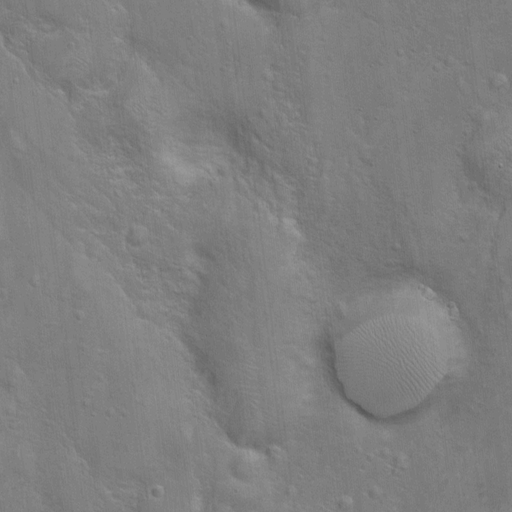
Classes present: Background